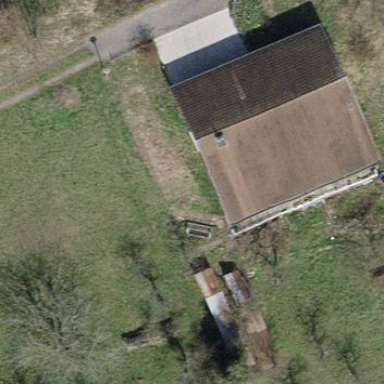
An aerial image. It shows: Detached building.